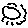
Label: sun